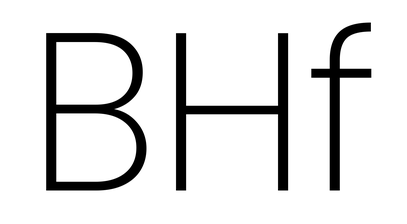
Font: Poppins-ExtraLight